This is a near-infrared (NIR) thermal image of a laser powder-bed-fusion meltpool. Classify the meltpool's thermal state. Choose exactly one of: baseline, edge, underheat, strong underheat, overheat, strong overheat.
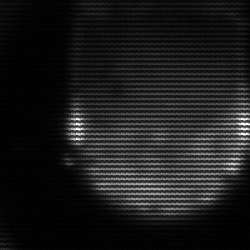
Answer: edge